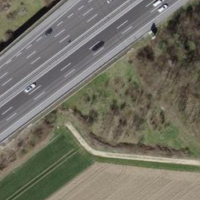
EUNIS habitat code: 57
Species observed at this site:
Pholidoptera griseoaptera
Tettigonia viridissima